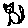
Label: cat